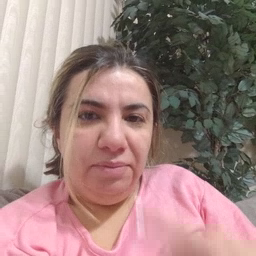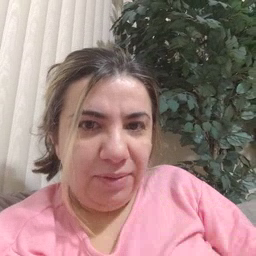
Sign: nose